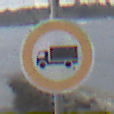
Verkehrszeichen: VerbotFuerKraftfahrzeugeUeberDreiKommaFuenfTonnen
Umgebung: Outdoor, Suburban
Tageszeit: Midday
Wetter: Overcast
Licht: Natural
Jahreszeit: NotSpecified
Kontrast: LowContrast